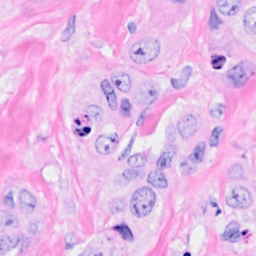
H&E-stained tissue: Breast